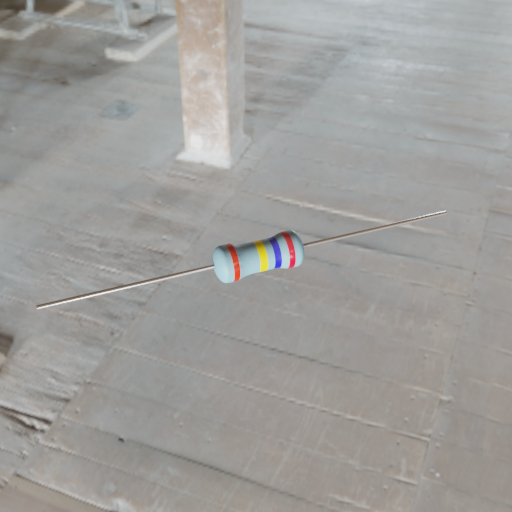
Resistor colour bands (in order): red, yellow, blue, red